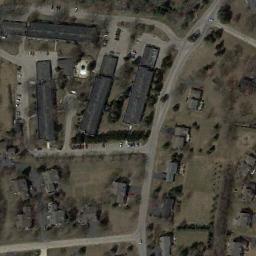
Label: medium_residential